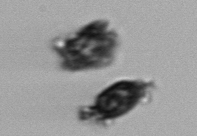
Label: Thalassiosira_TAG_external_detritus